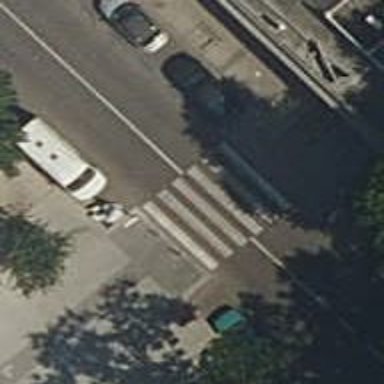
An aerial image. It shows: Uncontrolled crossing on the road.